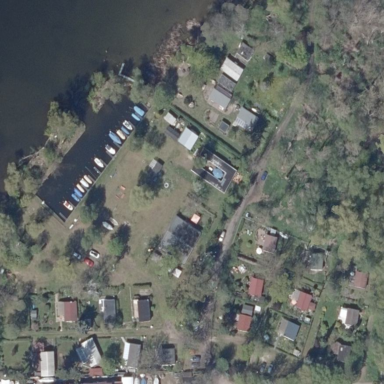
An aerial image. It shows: Allotments area.